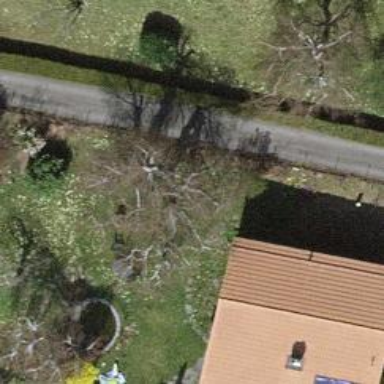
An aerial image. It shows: Deciduous broadleaved tree in garden.